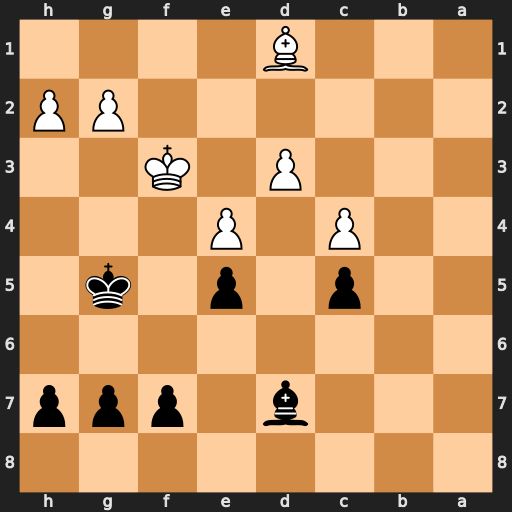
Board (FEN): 8/3b1ppp/8/2p1p1k1/2P1P3/3P1K2/6PP/3B4
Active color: b
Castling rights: -
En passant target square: -
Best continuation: Bg4+ Ke3 Bxd1